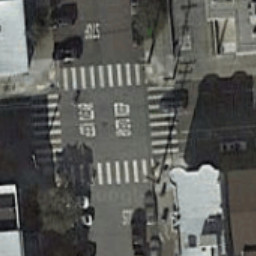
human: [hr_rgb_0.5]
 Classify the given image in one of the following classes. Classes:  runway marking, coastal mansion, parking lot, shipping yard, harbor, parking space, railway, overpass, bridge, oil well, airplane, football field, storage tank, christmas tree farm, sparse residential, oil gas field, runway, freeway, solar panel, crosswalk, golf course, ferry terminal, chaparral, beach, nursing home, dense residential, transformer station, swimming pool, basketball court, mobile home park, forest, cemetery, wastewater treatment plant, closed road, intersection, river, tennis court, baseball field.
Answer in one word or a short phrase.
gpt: crosswalk